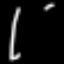
Label: octagon